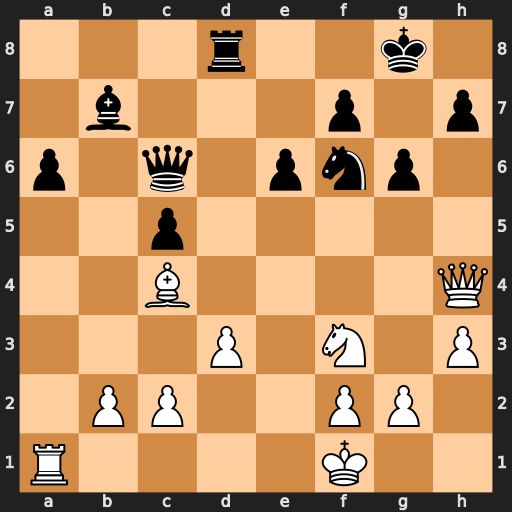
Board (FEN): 3r2k1/1b3p1p/p1q1pnp1/2p5/2B4Q/3P1N1P/1PP2PP1/R4K2
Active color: w
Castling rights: -
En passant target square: -
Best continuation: Qxf6